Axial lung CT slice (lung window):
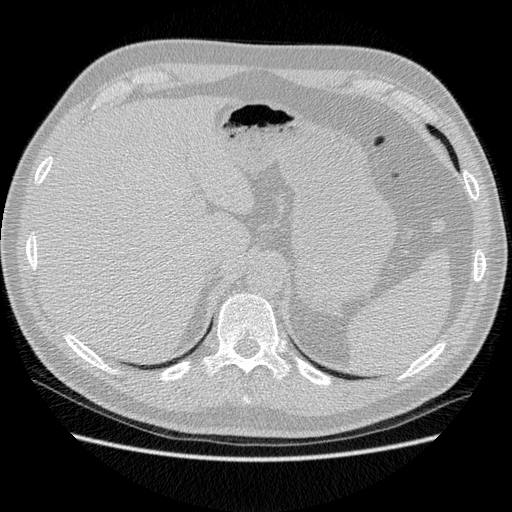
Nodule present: no